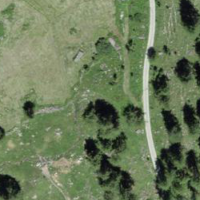
EUNIS habitat code: 26
Species observed at this site:
Vaccinium myrtillus
Vaccinium vitis-idaea
Lasiommata maera
Geum rivale